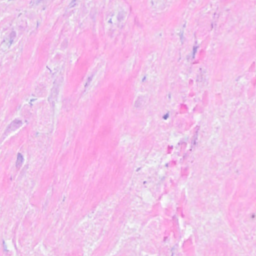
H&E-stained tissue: Breast